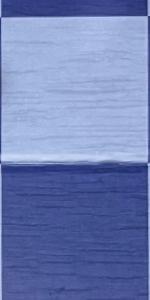
Label: Empty